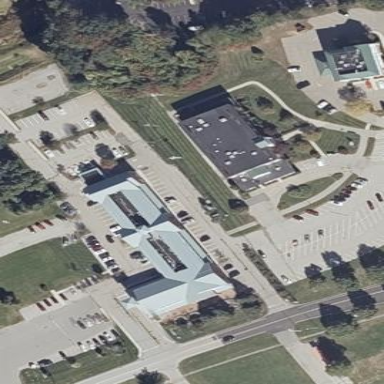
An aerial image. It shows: Gabled retail building with teal-colored roof.